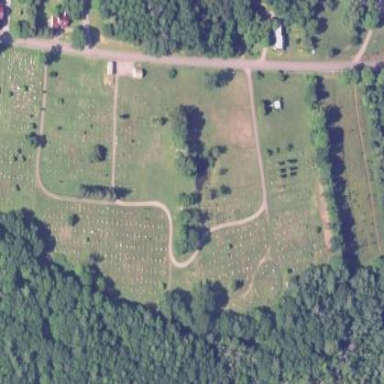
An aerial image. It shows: Cemetery.